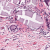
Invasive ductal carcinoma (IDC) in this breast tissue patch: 0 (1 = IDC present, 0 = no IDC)